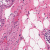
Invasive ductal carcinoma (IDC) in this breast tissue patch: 0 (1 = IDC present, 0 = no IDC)